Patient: sex M, age 46
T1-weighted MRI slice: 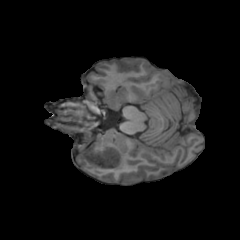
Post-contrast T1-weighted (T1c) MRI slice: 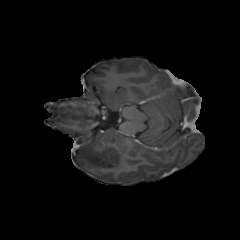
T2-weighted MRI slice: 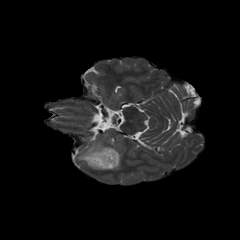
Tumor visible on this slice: yes
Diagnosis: Oligodendroglioma, IDH-mutant, 1p/19q-codeleted
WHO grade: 2